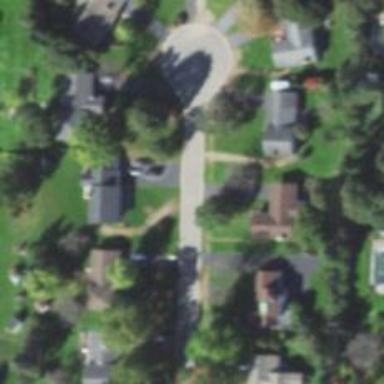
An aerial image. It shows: Driveway leading to service road.